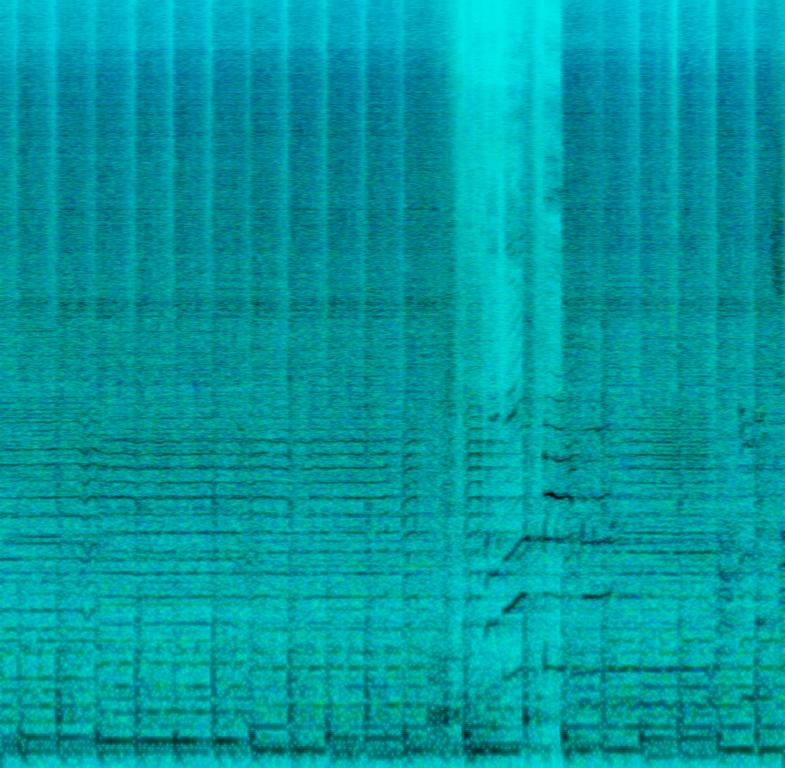
This clip features a rock and roll song. The main melody is sung by a male voice. Female voices sing backing vocals in harmony with the main voice. This is accompanied by percussion playing a simple beat in common time. A saxophone is playing fills in between lines. Due to the low audio quality, other instruments are not clearly audible. This song can be played in a dance party with a retro theme.